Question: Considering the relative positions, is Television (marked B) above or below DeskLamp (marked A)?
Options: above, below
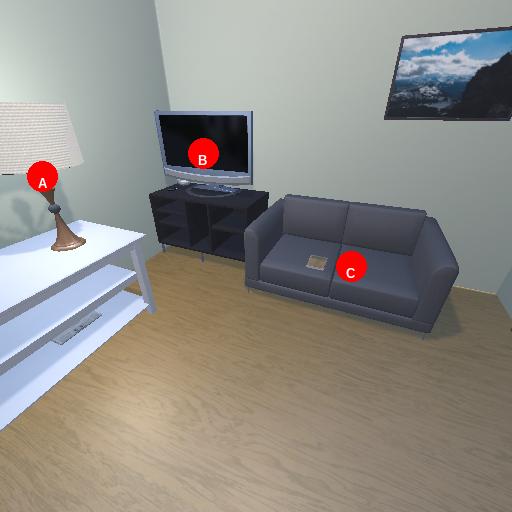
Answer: above